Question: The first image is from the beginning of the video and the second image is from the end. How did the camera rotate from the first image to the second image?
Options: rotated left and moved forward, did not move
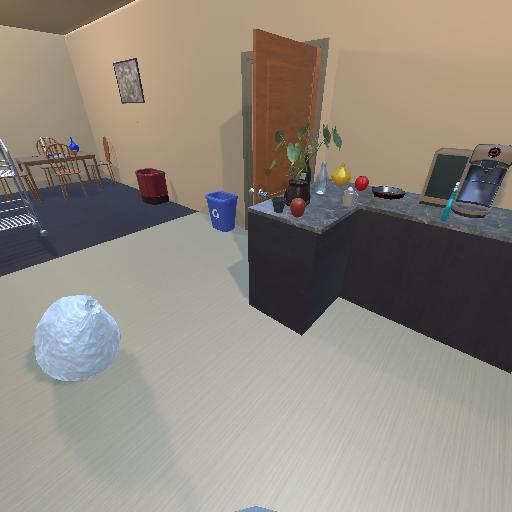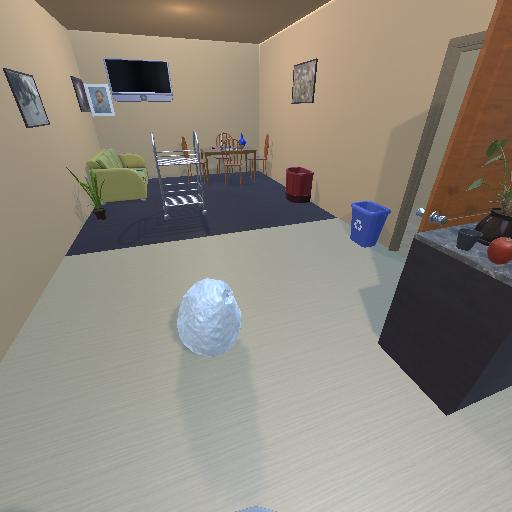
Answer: rotated left and moved forward